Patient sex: M
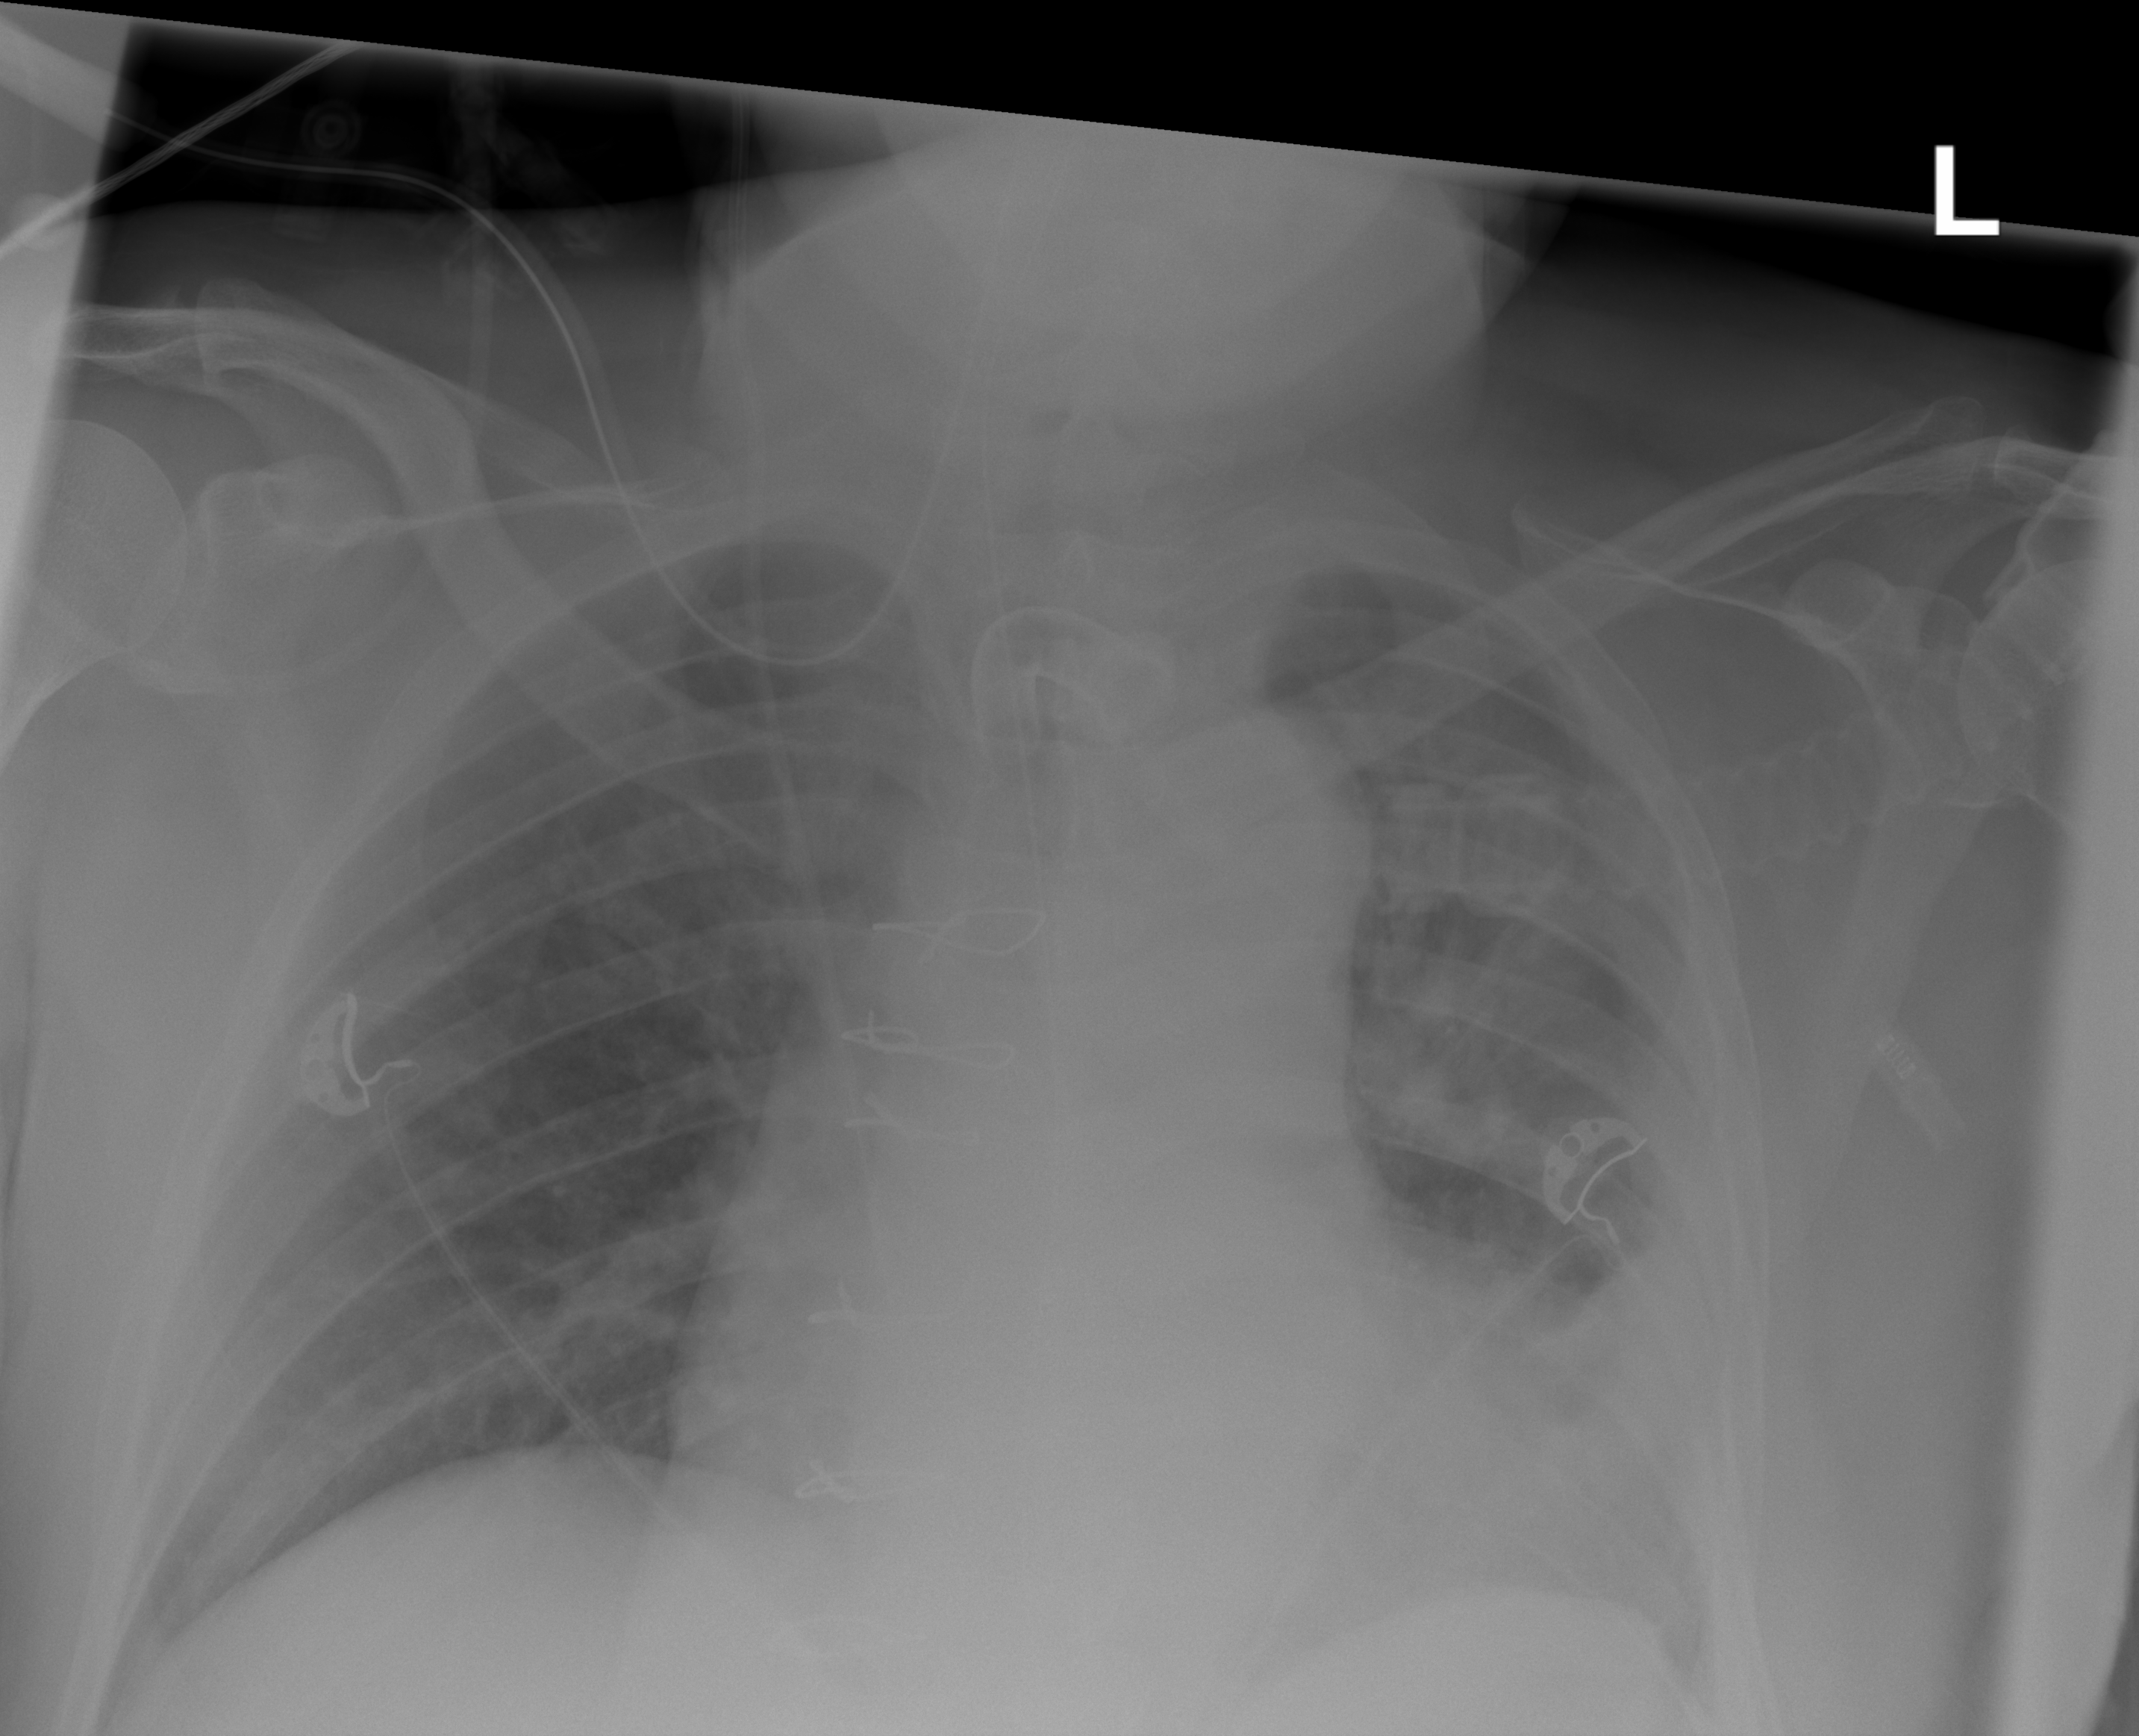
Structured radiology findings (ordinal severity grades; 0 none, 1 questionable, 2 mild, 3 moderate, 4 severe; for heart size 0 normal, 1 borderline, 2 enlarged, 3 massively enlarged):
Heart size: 2
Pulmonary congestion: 2
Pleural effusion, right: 0
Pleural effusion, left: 1
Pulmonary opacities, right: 0
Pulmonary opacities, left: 2
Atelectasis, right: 1
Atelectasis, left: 2